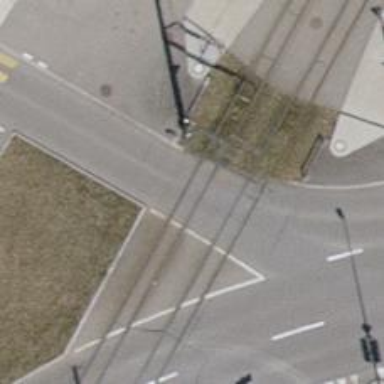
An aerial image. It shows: Railway crossing with traffic signals.